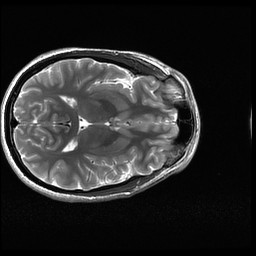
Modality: T2w
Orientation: axial
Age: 22
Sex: male
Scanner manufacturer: ge
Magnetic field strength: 3 T
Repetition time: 5.192 s
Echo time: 0.1003 s